Question: I need to vertically align a div that has text that is next to a div that contains an image.

The content can have multiple lines in the title (if you see image).
Currently how the html is:
'''
<div class="small-view">
<div class="small-left">
<img src="image.png" width="80">
</div>
<div class="small-right">
<p class="post-title">This is a post</p>
<span class="post-info>January 5, 2015</span>
</div>
</div>
'''
I'd like to vertically align "small-right" to the image so it's centered based on the text within it. For some reason, everything I'm trying isn't working.
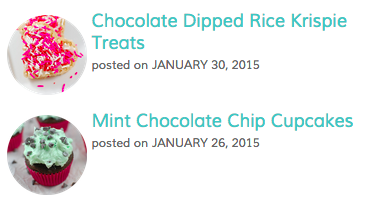
Answer: Make all your blocks ('div's & 'p') displaying inline, and apply the vertical-align to your image:
'''
<div class="small-view">
<div class="small-left" style="display:inline;">
<img src="image.png" width="80" style="vertical-align:middle">
</div>
<div class="small-right" style="display:inline;">
<p class="post-title" style="display:inline;">This is a post</p>
<span class="post-info>January 5, 2015</span>
</div>
</div>
'''
<URL>
You can also use a single div:
'''
<div class="small-view">
<div class="small-left-and-right">
<p class="post-title">
<img src="image.png" width="80" style="vertical-align:middle">
This is a post
</p>
<span class="post-info>January 5, 2015</span>
</div>
</div>
'''
<URL>